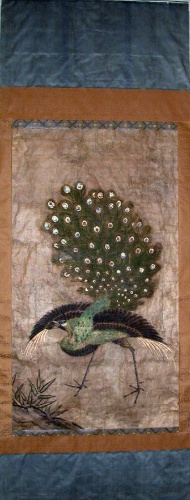
Date: 17th century
Object type: Hanging scroll
Classification: Paintings
Medium: Hanging scroll; ink and color on paper
Culture: Japan
Period: Edo period (1615–1868)
Dimensions: 54 7/8 x 30 in. (139.4 x 78.4 cm)
Department: Asian Art
Credit line: H. O. Havemeyer Collection, Bequest of Mrs. H. O. Havemeyer, 1929
Accession year: 1929
Repository: Metropolitan Museum of Art, New York, NY
Tags: Peacocks